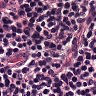
Metastatic tissue present: no